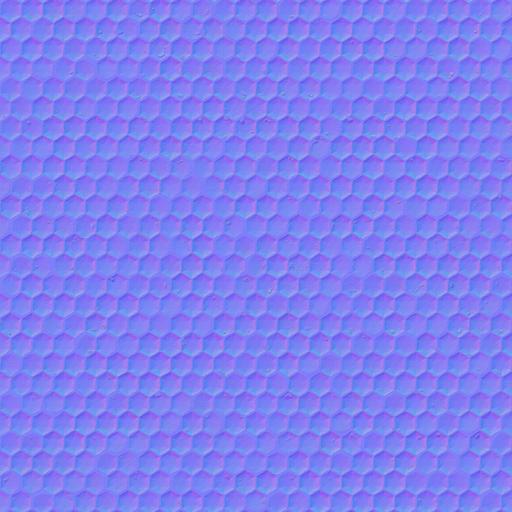
black blue dark hexagon mosaic pool tiled tiles white